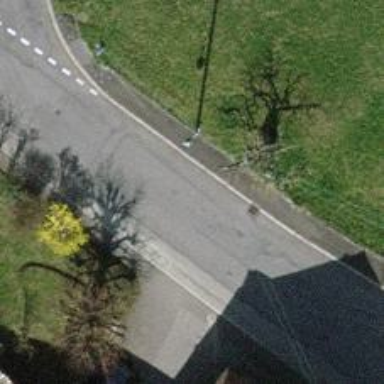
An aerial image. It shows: Tertiary road with asphalt surface.